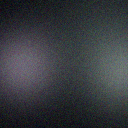
Screen state: off